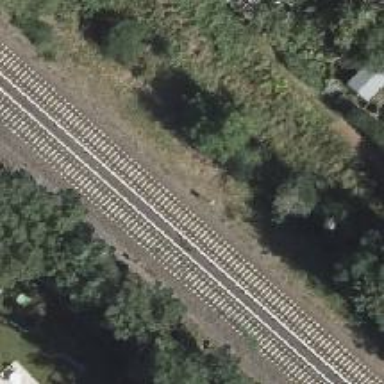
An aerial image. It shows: Railway milestone.